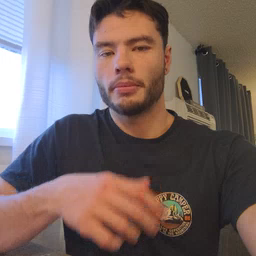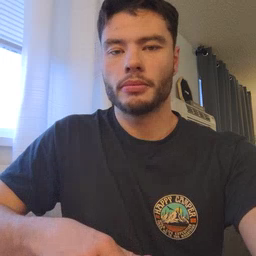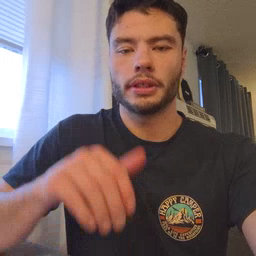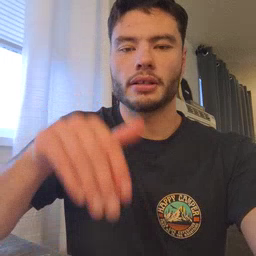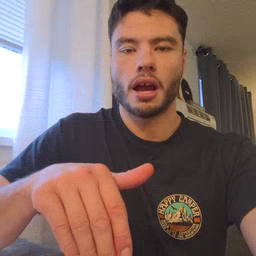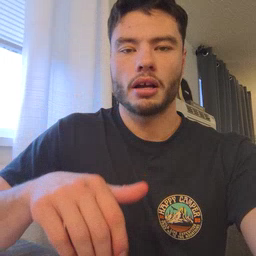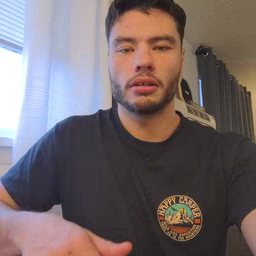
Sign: night